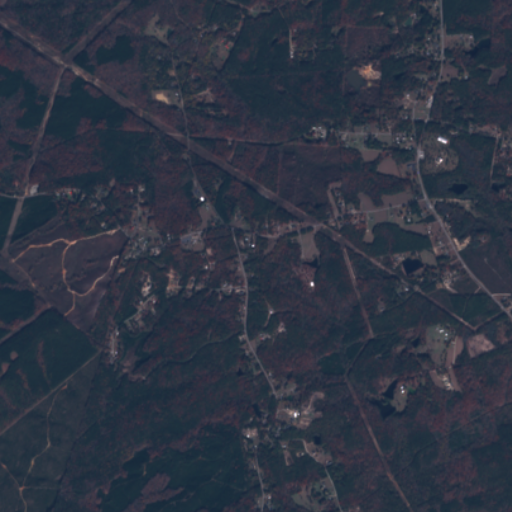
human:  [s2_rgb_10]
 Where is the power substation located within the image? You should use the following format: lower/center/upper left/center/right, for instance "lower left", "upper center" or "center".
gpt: The power substation is located in the center left of the image.
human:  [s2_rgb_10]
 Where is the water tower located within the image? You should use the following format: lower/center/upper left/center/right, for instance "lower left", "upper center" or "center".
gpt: The water tower is located in the center of the image.
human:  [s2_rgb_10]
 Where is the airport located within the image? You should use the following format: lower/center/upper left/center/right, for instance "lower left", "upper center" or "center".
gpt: There is no airport in the image.